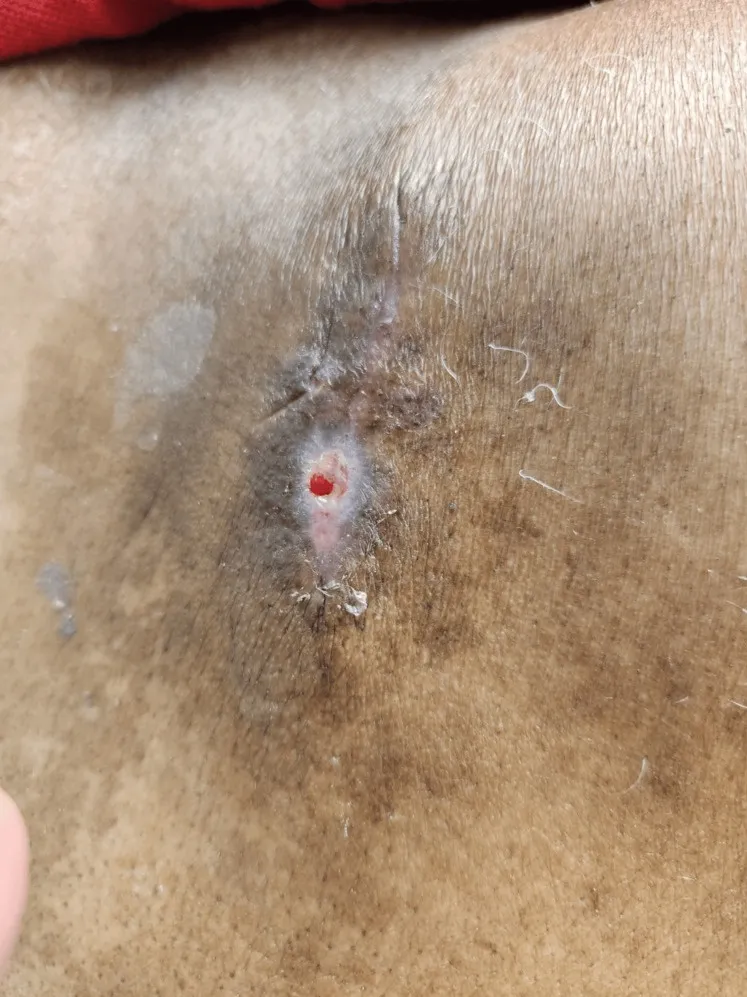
Three-week post-operative image of excision site on patient's upper back.
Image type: medical_photograph (skin_photograph)